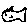
Label: fish